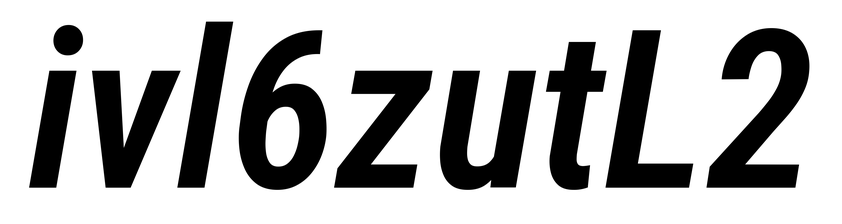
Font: Roboto-Italic_Condensed_SemiBold_Italic